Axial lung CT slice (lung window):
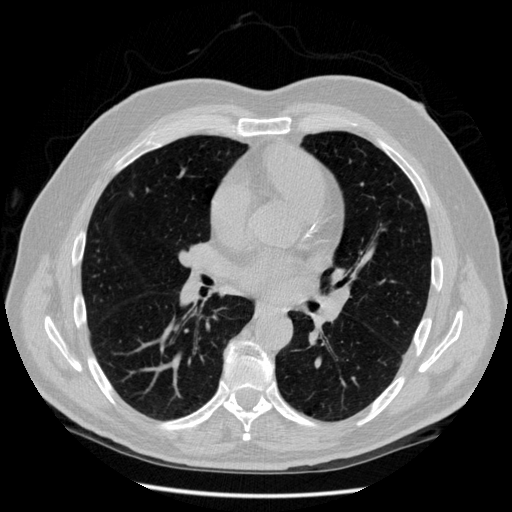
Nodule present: no